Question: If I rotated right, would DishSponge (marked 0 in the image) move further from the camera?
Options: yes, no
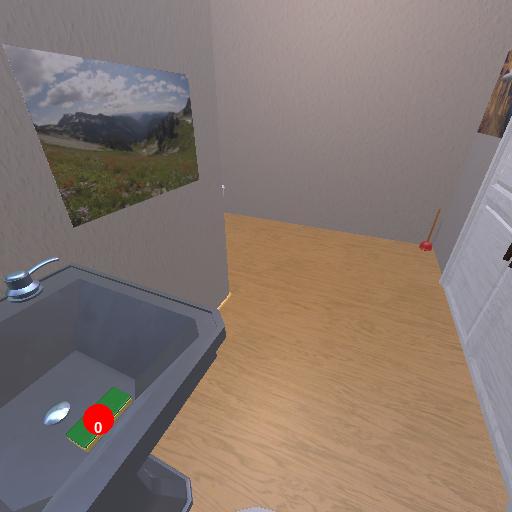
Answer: yes